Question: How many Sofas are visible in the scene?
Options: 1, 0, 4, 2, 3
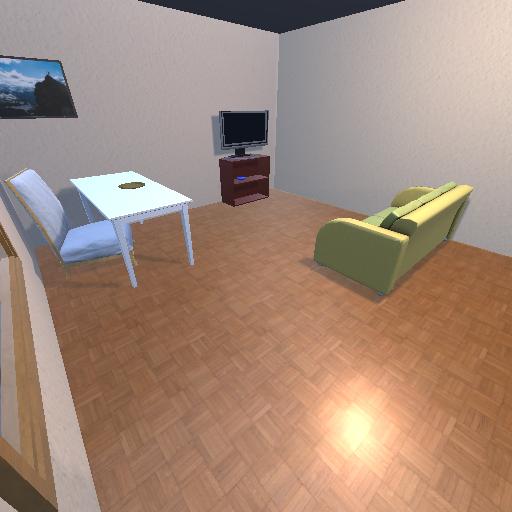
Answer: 1